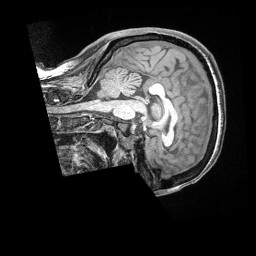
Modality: T1w
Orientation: sagittal
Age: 35
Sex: female
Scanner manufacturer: siemens
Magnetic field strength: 3 T
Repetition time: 2 s
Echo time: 0.00211 s